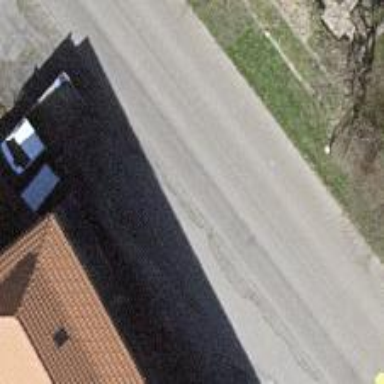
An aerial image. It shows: Bus stop with platform for public transport.